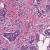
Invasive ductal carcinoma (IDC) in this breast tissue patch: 1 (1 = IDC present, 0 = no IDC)